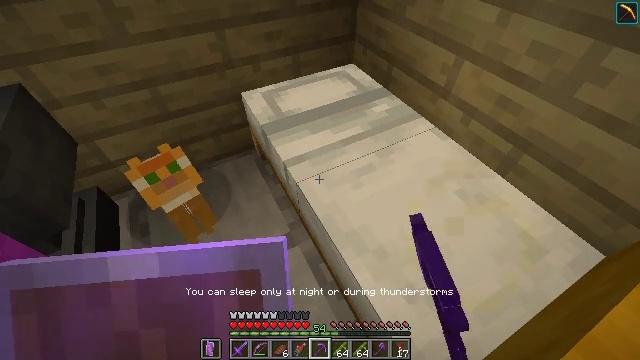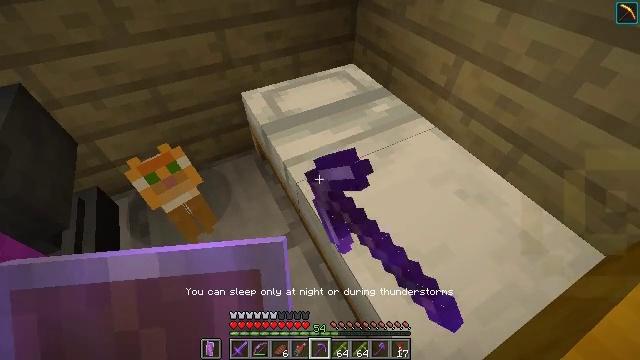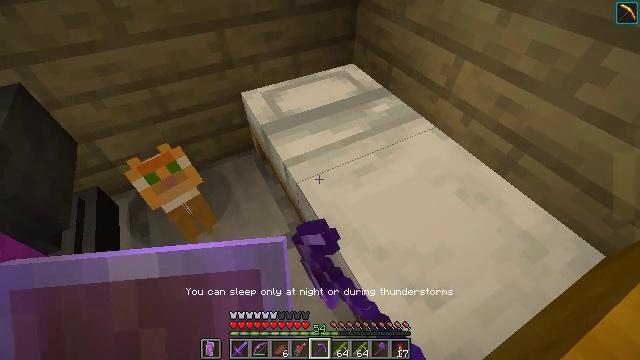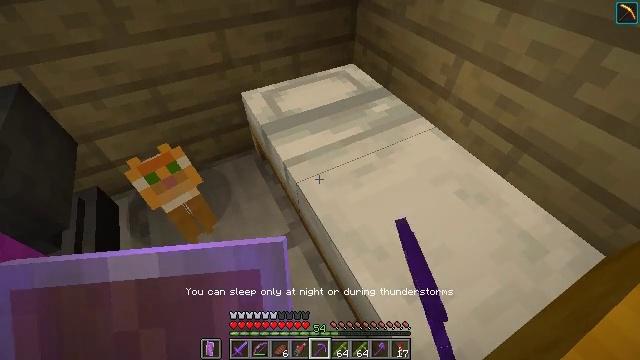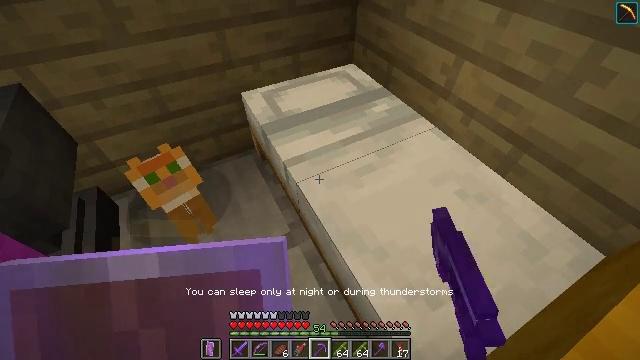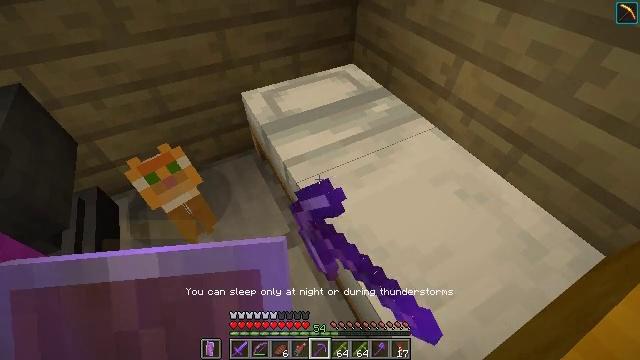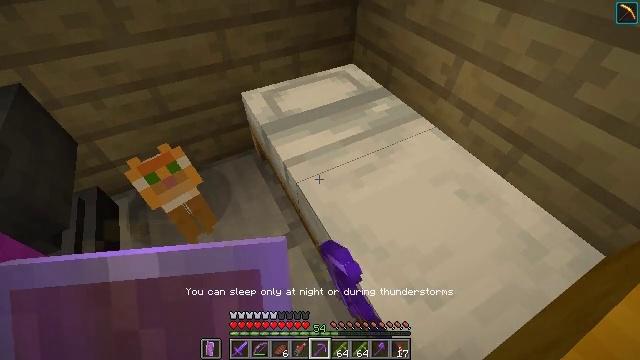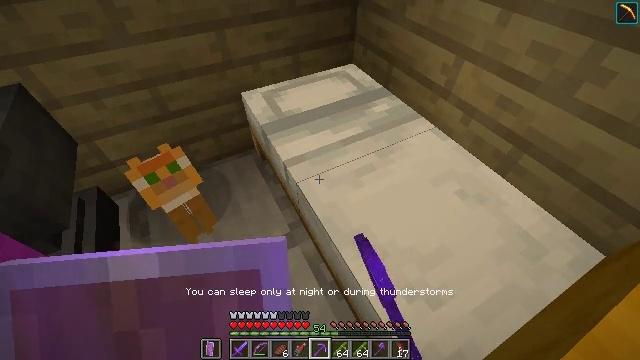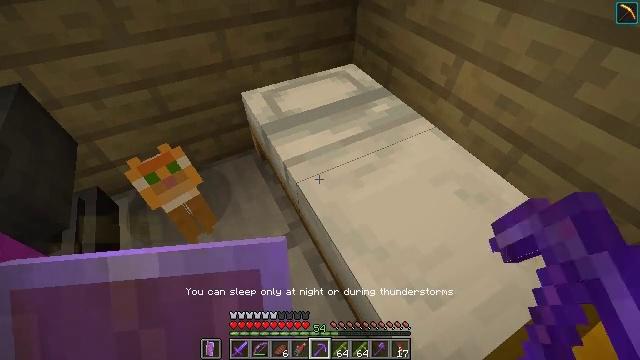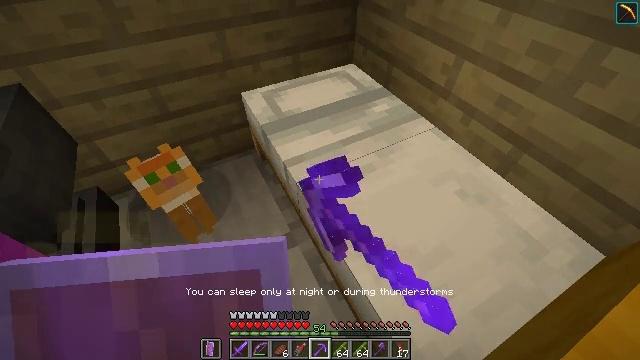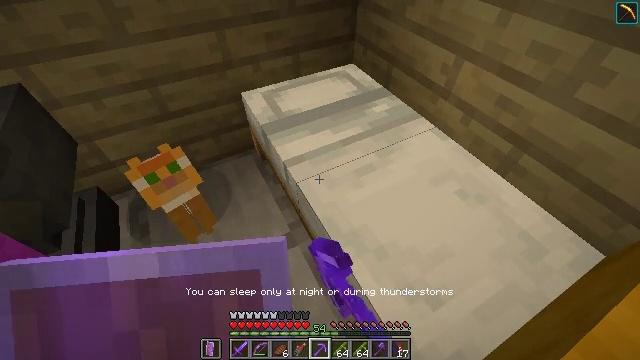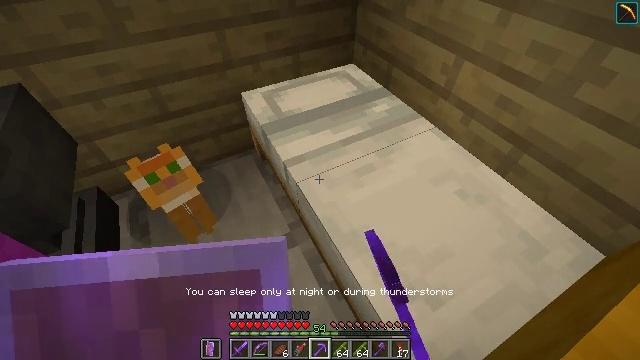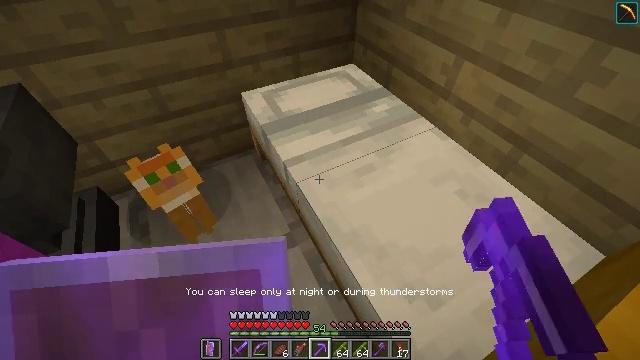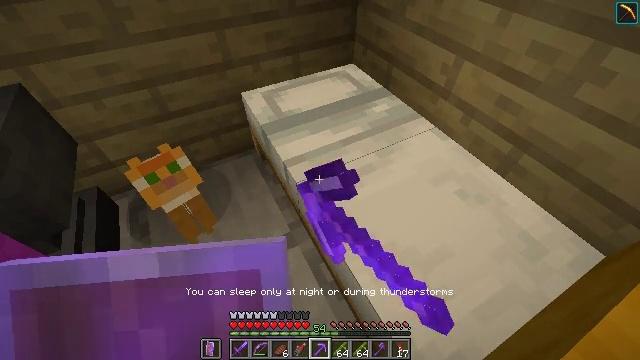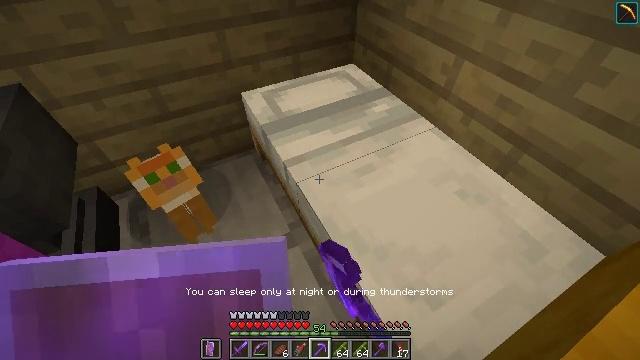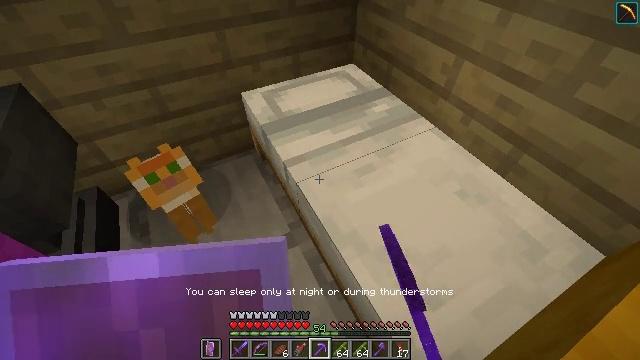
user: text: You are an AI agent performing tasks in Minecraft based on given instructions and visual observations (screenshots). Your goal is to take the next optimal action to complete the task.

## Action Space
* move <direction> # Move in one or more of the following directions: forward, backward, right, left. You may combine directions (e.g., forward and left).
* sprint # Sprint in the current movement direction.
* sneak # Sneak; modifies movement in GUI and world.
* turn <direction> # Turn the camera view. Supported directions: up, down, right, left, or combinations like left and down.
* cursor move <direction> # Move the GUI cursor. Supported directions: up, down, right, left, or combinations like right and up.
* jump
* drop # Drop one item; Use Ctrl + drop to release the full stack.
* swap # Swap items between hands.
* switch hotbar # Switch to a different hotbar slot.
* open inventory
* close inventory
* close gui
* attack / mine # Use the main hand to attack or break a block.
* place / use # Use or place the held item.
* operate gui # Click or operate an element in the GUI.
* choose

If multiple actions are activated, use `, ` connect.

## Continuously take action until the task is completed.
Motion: motion action
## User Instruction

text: Chop down the spruce log.
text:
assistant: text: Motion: use / place
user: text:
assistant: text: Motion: use / place
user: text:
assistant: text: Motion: use / place
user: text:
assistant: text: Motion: use / place
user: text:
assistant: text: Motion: use / place
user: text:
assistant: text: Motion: use / place
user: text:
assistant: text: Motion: use / place
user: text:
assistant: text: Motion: use / place
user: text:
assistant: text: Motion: use / place
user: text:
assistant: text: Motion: use / place
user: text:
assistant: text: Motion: use / place
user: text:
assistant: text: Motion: use / place
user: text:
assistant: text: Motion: use / place
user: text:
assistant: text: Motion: use / place
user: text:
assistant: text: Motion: use / place
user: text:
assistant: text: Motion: use / place
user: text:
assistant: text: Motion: use / place
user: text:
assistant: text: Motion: use / place
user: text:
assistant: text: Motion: use / place
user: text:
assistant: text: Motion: use / place
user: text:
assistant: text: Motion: use / place
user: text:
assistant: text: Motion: use / place
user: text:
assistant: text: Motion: use / place
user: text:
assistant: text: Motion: use / place
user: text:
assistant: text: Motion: use / place
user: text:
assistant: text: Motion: use / place
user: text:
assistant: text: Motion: use / place
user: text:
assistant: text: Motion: use / place
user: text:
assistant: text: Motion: use / place
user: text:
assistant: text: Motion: use / place